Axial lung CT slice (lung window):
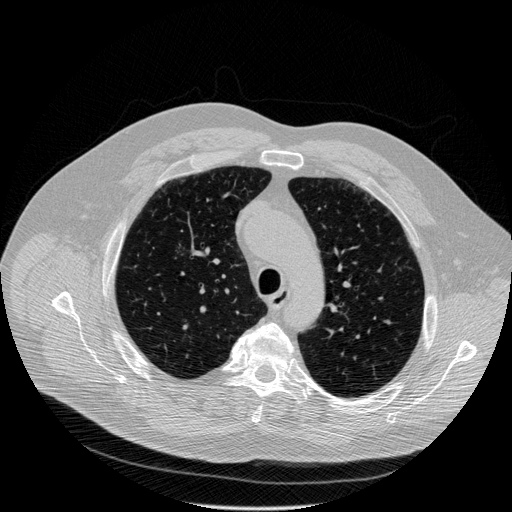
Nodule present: no